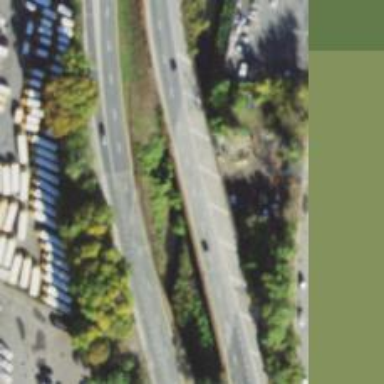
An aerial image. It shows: Bridge over trunk highway with motorroad and expressway features.